Question:
I would like to achieve this underline, but without messing the line height.
If I use text-decoration:underline; its too close to the text, not visually appealing, and if I use bottom-border its too far away and on the edge because of line height.
Is there any other HTML&CSS solution or workaround except changing the line height?
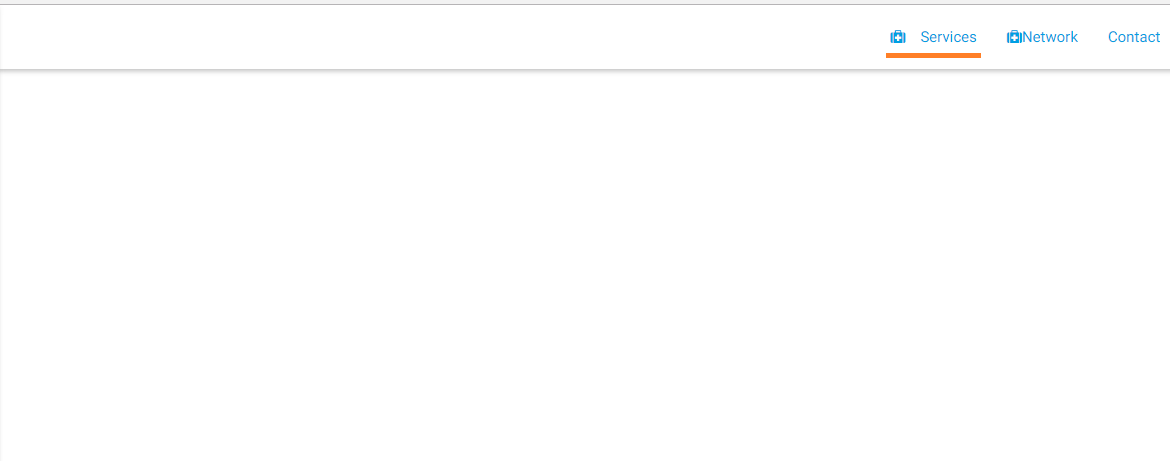
Answer: I sometimes use an :after or :before pseudo element for that sort of thing. That way I can be knit picky about how far away it is.
The pseudo element can be absolute positioned to ensure that.
So for a general example:
'''
.nav-bar-item:after {
content: '';
position: absolute;
bottom: 8px;
height: 4px;
width: 100%;
background-color: orange;
display: none;
}
.nav-bar-item:hover:after {
display: block;
}
'''